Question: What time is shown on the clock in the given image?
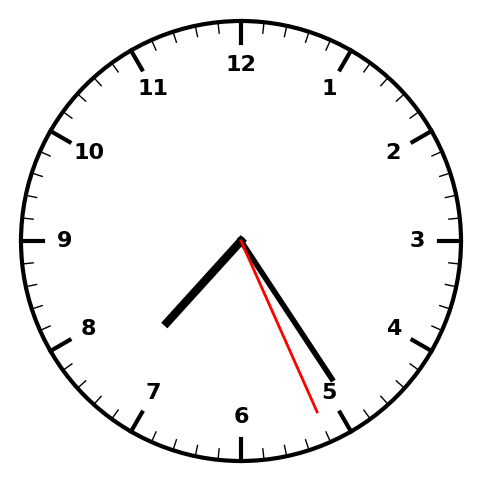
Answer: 07:24:26